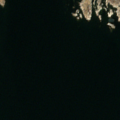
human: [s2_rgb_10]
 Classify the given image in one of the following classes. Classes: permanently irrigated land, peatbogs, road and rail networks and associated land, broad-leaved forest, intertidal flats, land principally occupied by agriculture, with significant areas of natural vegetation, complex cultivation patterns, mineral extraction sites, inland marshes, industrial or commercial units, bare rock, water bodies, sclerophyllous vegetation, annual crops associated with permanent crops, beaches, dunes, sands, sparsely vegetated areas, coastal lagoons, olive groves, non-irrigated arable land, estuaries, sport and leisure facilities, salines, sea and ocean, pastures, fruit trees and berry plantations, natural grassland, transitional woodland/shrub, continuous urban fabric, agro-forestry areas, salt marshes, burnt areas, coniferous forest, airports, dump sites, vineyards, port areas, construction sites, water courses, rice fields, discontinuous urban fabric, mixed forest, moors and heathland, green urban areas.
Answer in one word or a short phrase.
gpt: sea and ocean